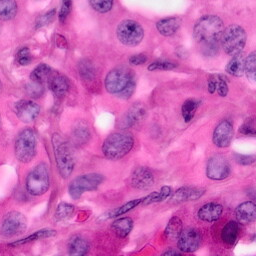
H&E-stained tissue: Pancreatic